Interaction volume radius: 5 \u00c5
Interaction volume height: 40 \u00c5
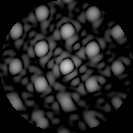
Disorder parameter: 0.1171